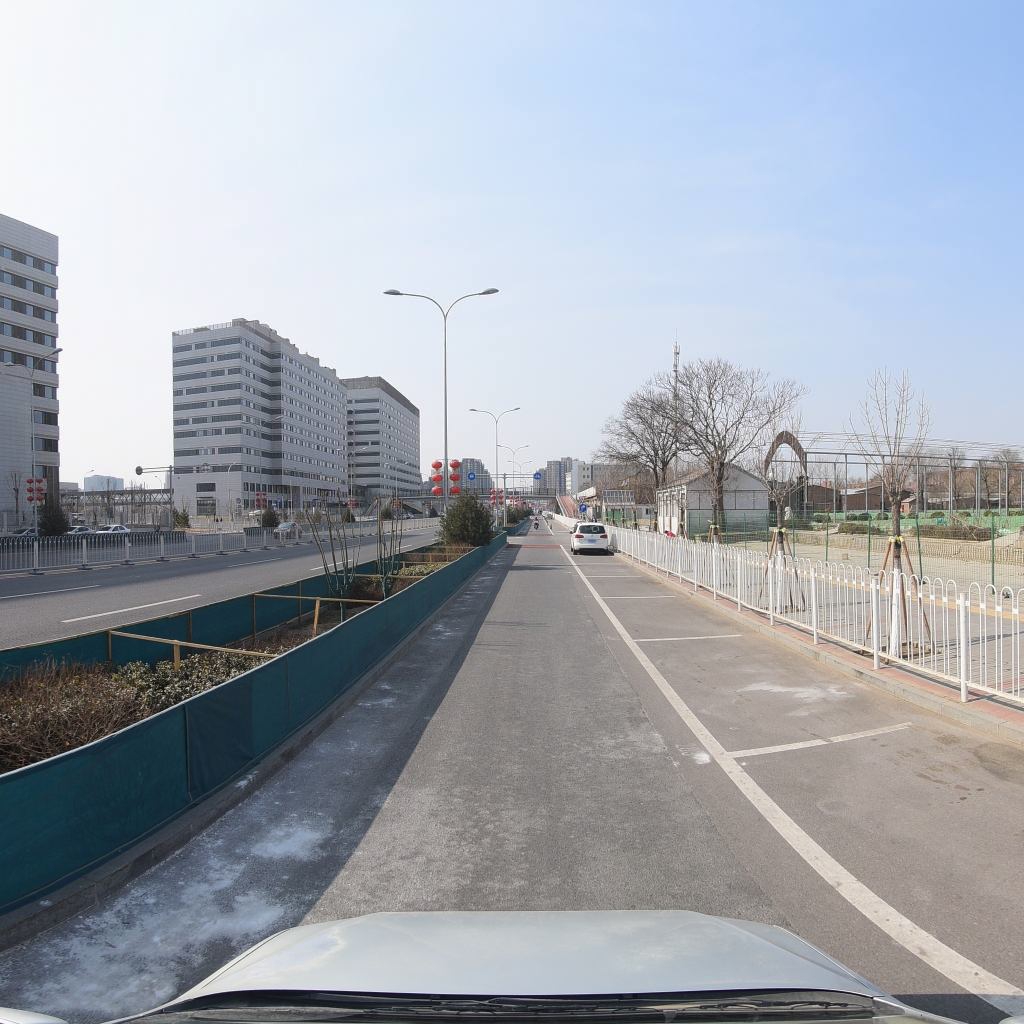
Region: Fengtai
Road damage annotations: longitudinal crack